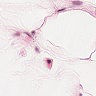
Metastatic tissue present: no